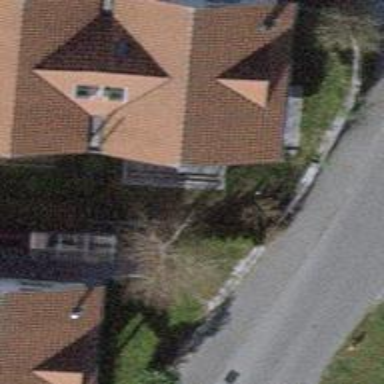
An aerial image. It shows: Semidetached house.